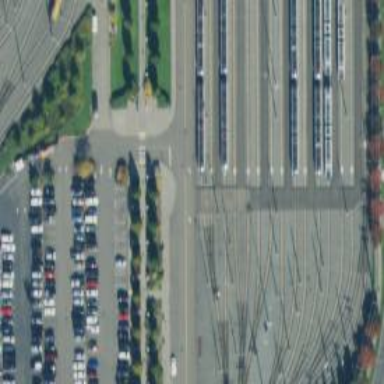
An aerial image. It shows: Light rail yard with electrified contact lines.